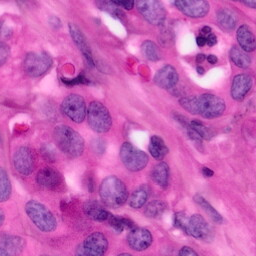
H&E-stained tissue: Pancreatic